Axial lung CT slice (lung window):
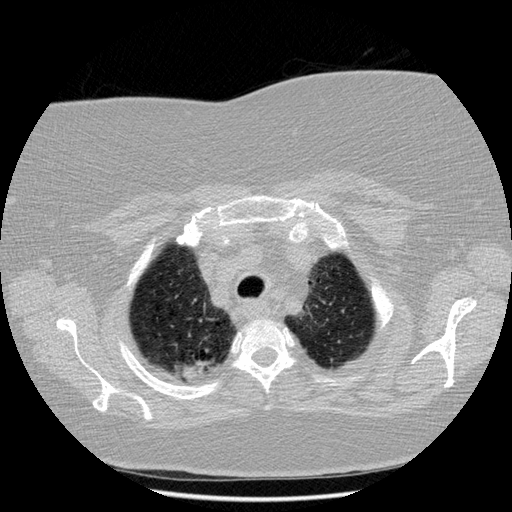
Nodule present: no